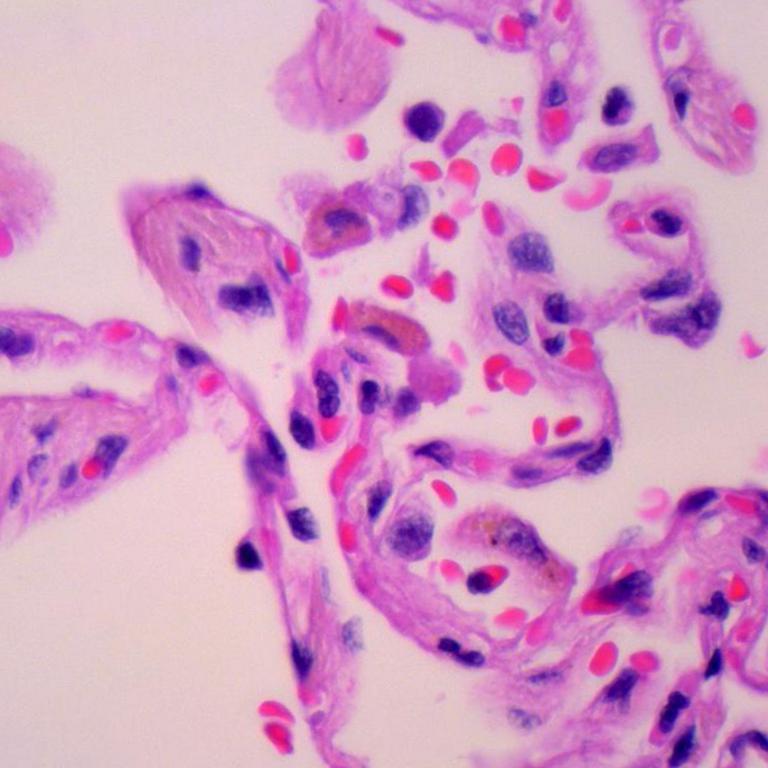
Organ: lung
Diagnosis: benign